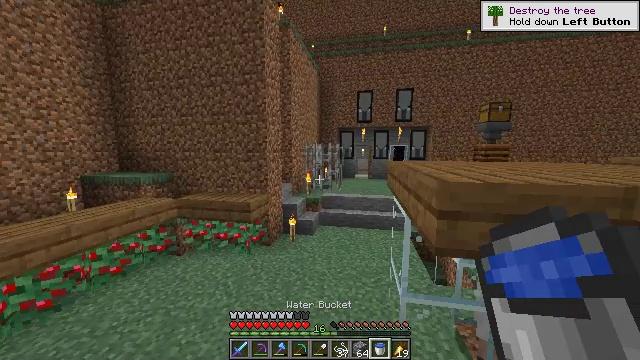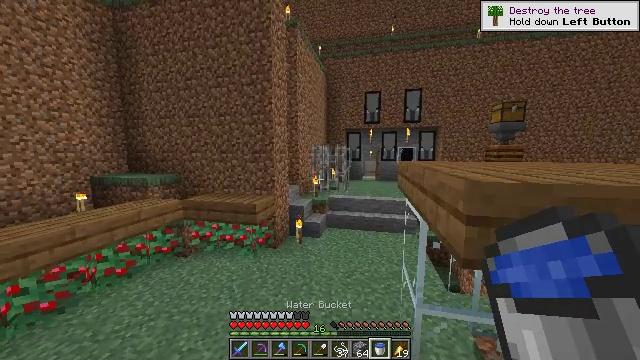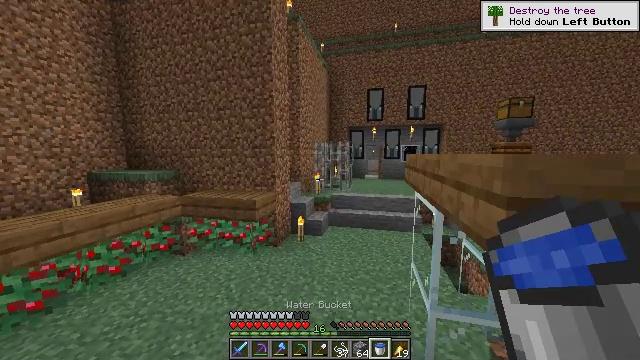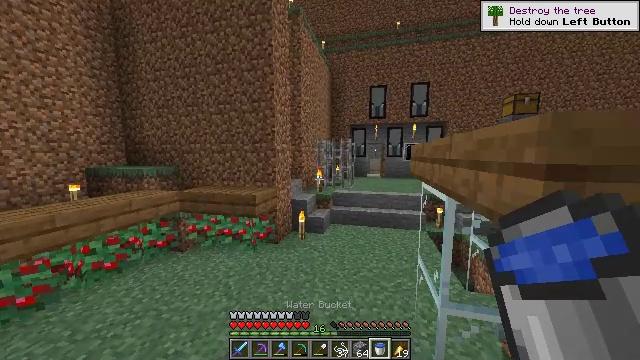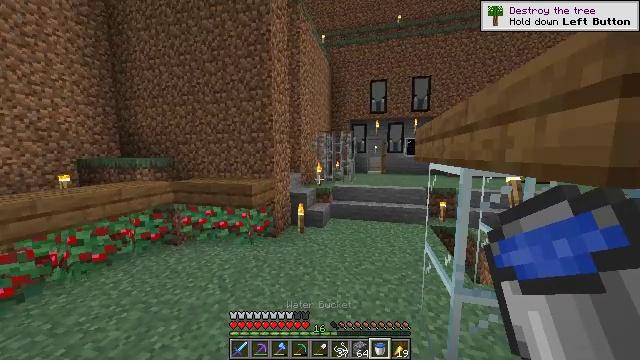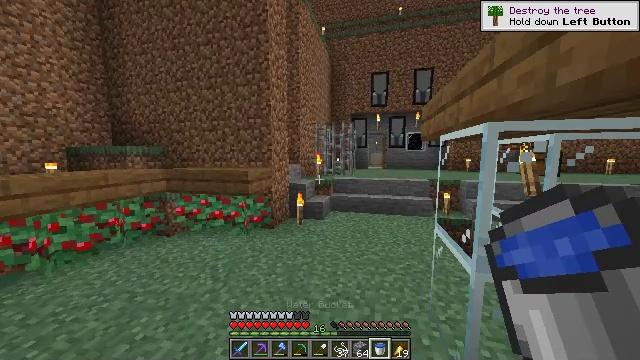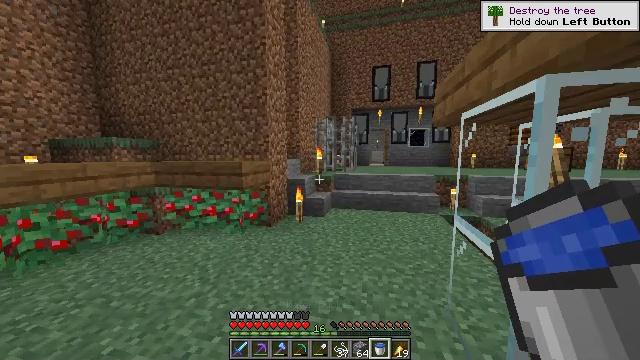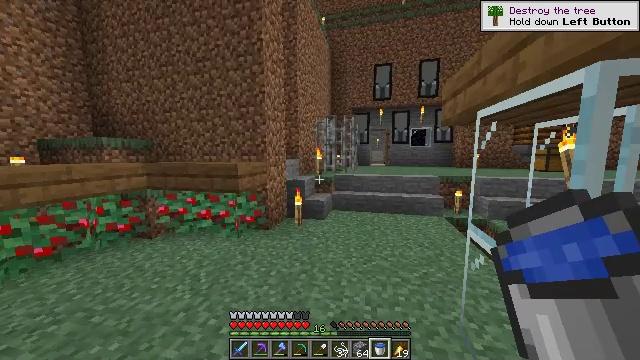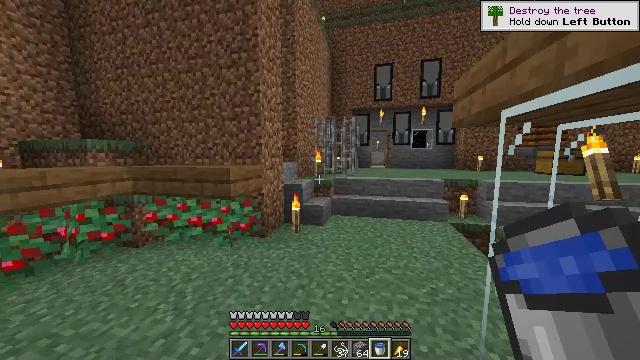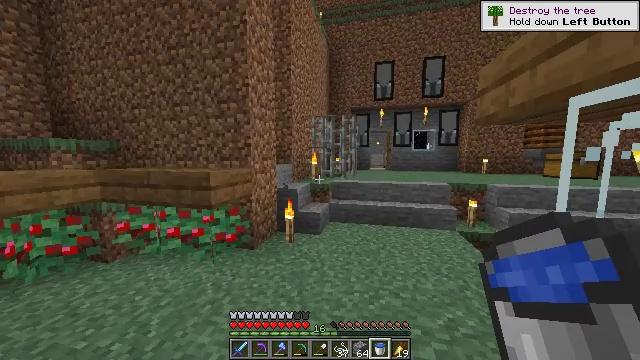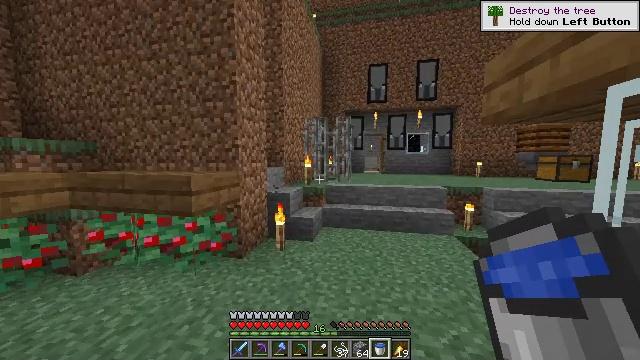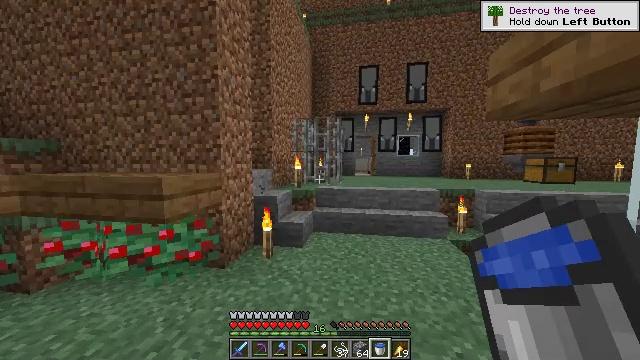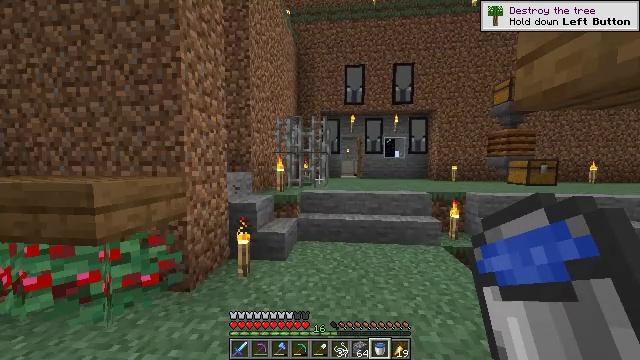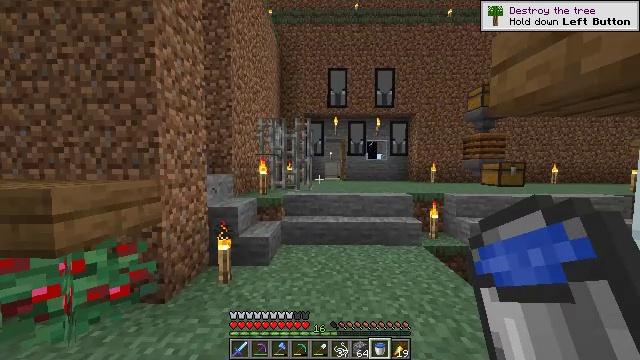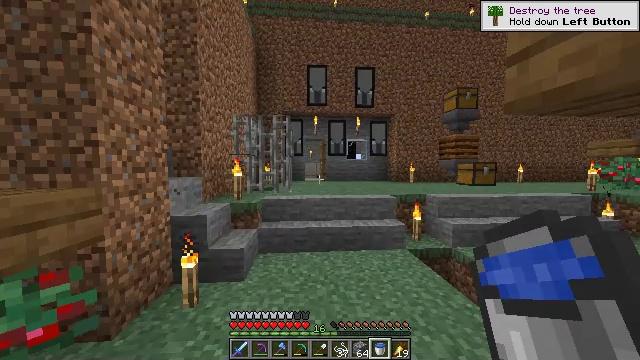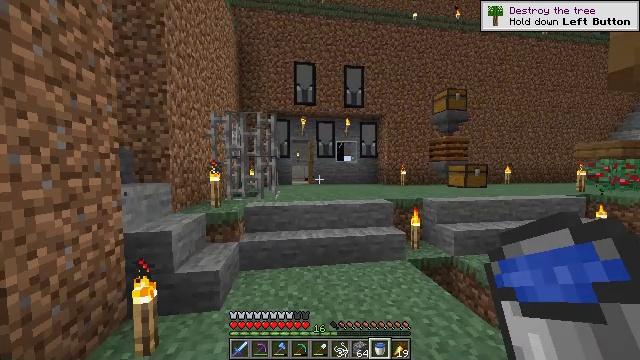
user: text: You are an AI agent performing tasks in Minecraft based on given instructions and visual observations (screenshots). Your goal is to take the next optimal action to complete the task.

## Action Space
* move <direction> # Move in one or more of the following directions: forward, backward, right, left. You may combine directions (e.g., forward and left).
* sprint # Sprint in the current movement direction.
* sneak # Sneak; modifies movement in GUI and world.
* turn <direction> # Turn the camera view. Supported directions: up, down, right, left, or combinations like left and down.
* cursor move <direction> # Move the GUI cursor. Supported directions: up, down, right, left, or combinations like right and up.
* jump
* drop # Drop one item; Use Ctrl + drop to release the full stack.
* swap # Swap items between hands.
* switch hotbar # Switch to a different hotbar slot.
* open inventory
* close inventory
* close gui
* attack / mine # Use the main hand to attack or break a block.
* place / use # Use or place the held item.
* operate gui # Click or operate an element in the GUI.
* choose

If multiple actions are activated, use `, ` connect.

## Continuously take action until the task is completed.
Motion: motion action
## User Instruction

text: Break the torch to collect it.
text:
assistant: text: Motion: move forward, sprint, turn left
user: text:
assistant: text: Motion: move forward
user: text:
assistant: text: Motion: move forward
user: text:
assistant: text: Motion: move forward
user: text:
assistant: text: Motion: move forward
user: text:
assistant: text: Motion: move forward
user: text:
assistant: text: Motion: move forward
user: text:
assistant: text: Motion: move forward
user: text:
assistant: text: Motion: move forward, sprint
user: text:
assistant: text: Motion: move forward, sprint, turn right
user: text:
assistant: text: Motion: move forward, sprint, turn right
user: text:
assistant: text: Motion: move forward, sprint, turn right
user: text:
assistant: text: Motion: move forward, sprint, turn right
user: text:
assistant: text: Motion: move forward, turn right
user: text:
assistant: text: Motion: move forward, turn right
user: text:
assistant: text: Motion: move forward
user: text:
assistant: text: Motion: move forward
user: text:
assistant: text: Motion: move forward
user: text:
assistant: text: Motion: move forward
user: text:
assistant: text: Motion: move forward, jump
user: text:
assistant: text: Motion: move forward, jump
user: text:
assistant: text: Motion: move forward, jump
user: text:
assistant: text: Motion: move forward, jump
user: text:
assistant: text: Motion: move forward, jump
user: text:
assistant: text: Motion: move forward
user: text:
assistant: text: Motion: move forward
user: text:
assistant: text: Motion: move forward, turn left
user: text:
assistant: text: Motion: move forward, turn left
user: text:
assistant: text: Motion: move forward, turn left
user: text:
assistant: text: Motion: move forward, turn left